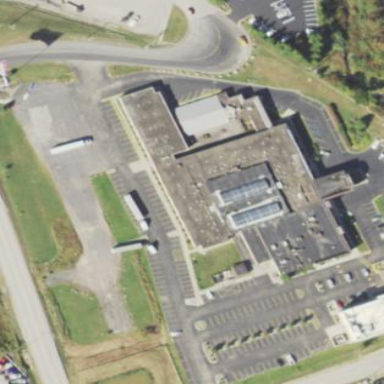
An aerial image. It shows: Commercial building that serves as hotel.